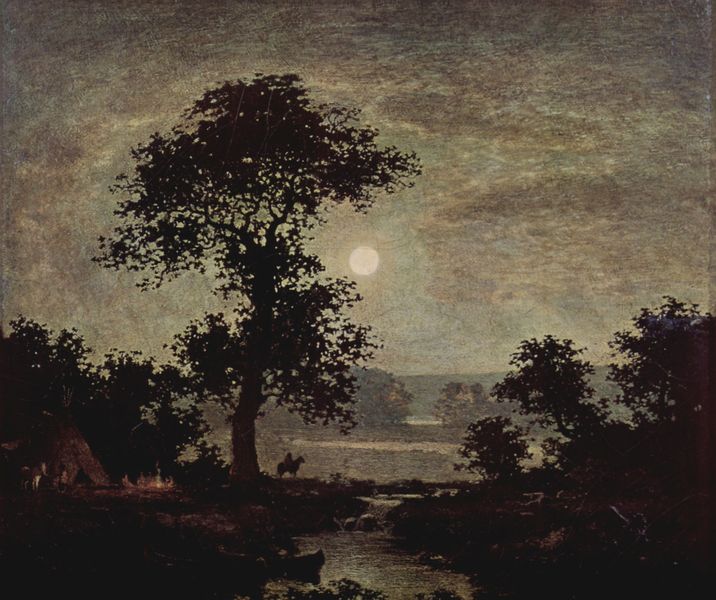
Titel: Mondlicht
Künstler: Ralph Albert Blakelock
Standort: New York (New York)
Institution: The Brooklyn Museum
Schlagwörter: baum, blau, blätter, dunkel, feuer, gemälde, gruppe, himmel, laub, schatten, wasser, weiß, wolken, bäume, fluss, landschaft, menschen, ocker, see, ufer, äste, braun, grau, hintergrund, licht, nacht, schwarz, szene, tier, tiere, weg, wolke, beige, mensch, steine, weit, bild, bach, ebene, ferne, horizont, natur, spiegelung, stamm, strauch, weite, zweige, busch, büsche, einsam, gebüsch, gewässer, hütte, sonne, sträucher, land, kontrast, tal, wald, boot, esel, pferd, pferde, reiter, szenerie, düster, hecke, nebel, violett, idylle, rast, amerika, silhouette, böschung, romantik, reflexe, widerschein, finster, silhouetten, mond, kanu, lichtung, romantisch, gezweig, zentral, wächter, lichtreflex, weitläufig, caspar david friedrich, scheinen, vollmond, zelt, lager, gra, indianer, furt, mondnacht, beschienen, prärie, schimmelreiter, lagerfeuer, tipi, wild west, wigwam, kreisbewegung, rotieren, monschein, präsie, schattetn, landschaft#, esl, baum zelt, baumbild